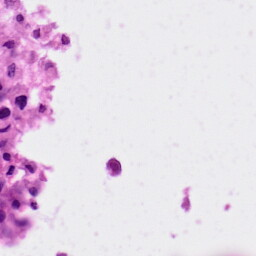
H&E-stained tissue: Skin